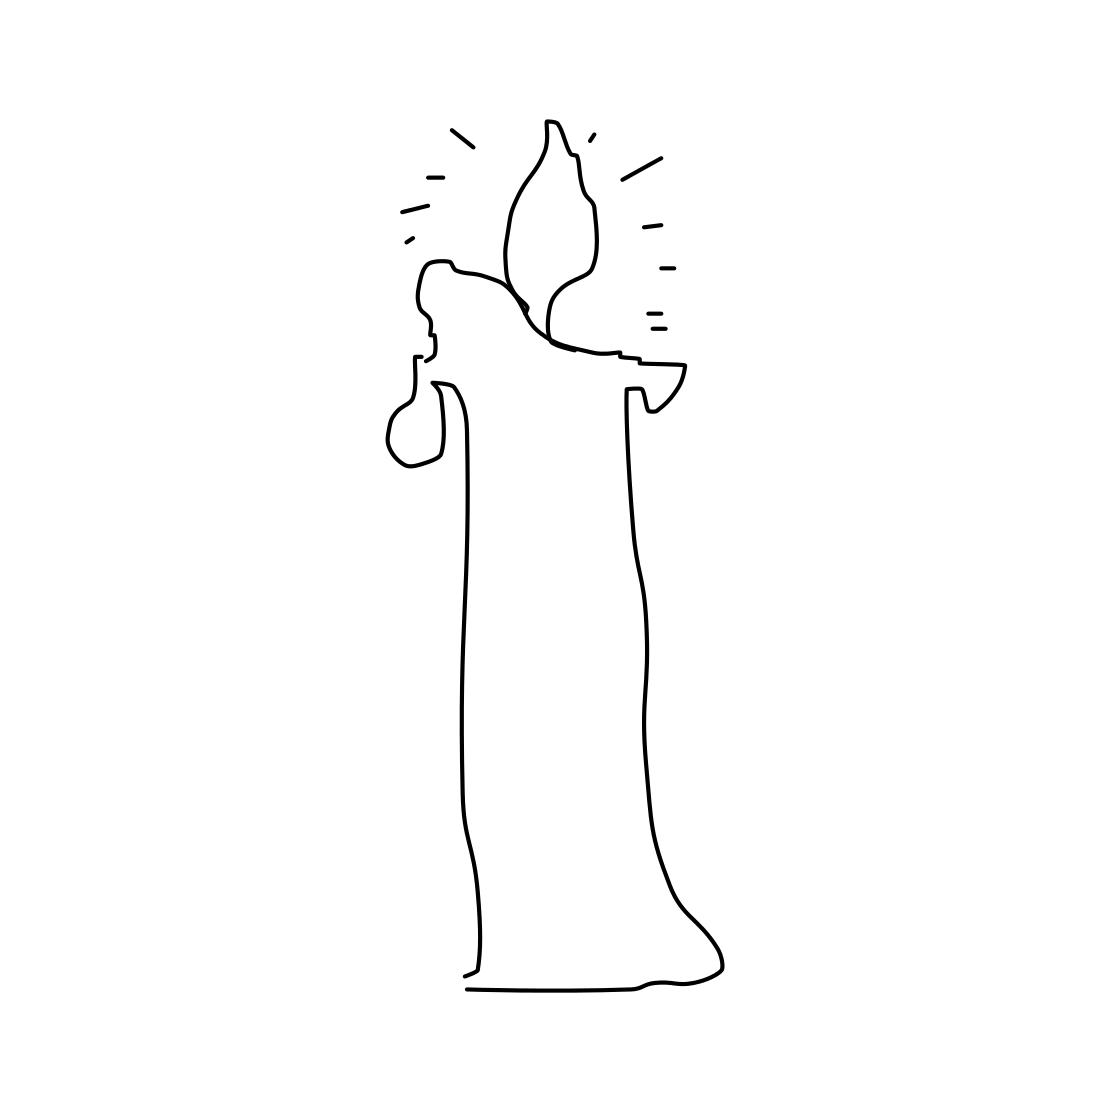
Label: candle